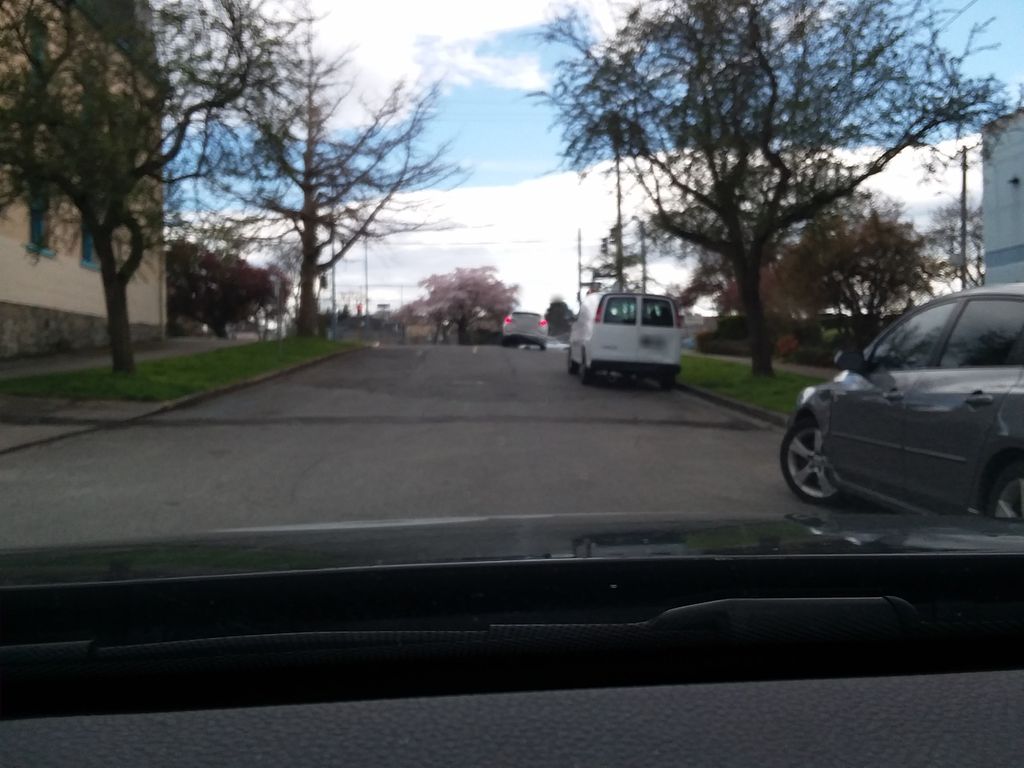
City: victoria